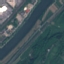
Land use / land cover: River